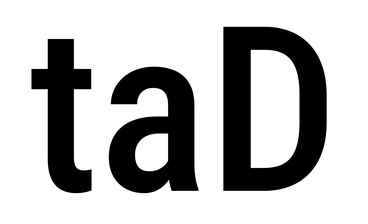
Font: Roboto_Condensed_Medium